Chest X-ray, AP view. Patient: 62 years old, sex M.
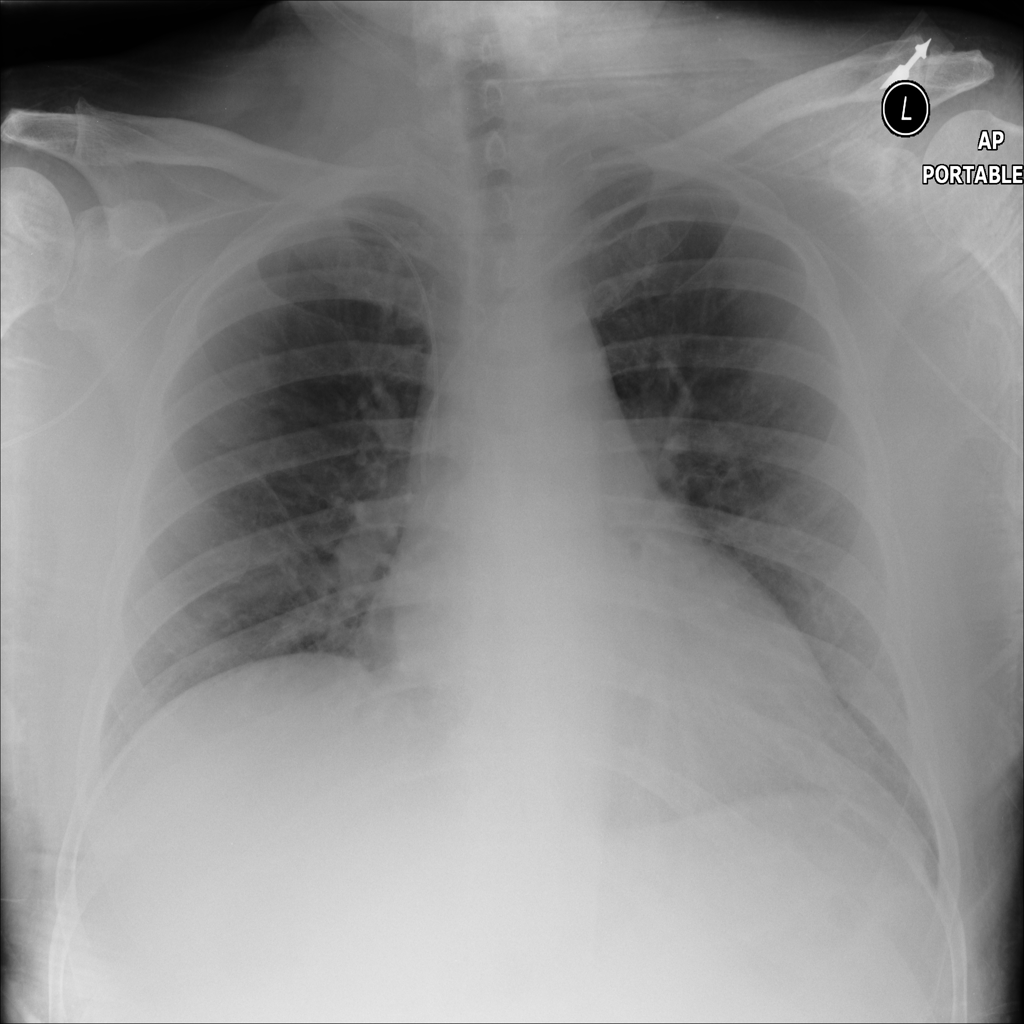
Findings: No Finding